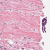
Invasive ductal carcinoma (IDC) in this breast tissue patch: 0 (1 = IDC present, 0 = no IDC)